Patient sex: M
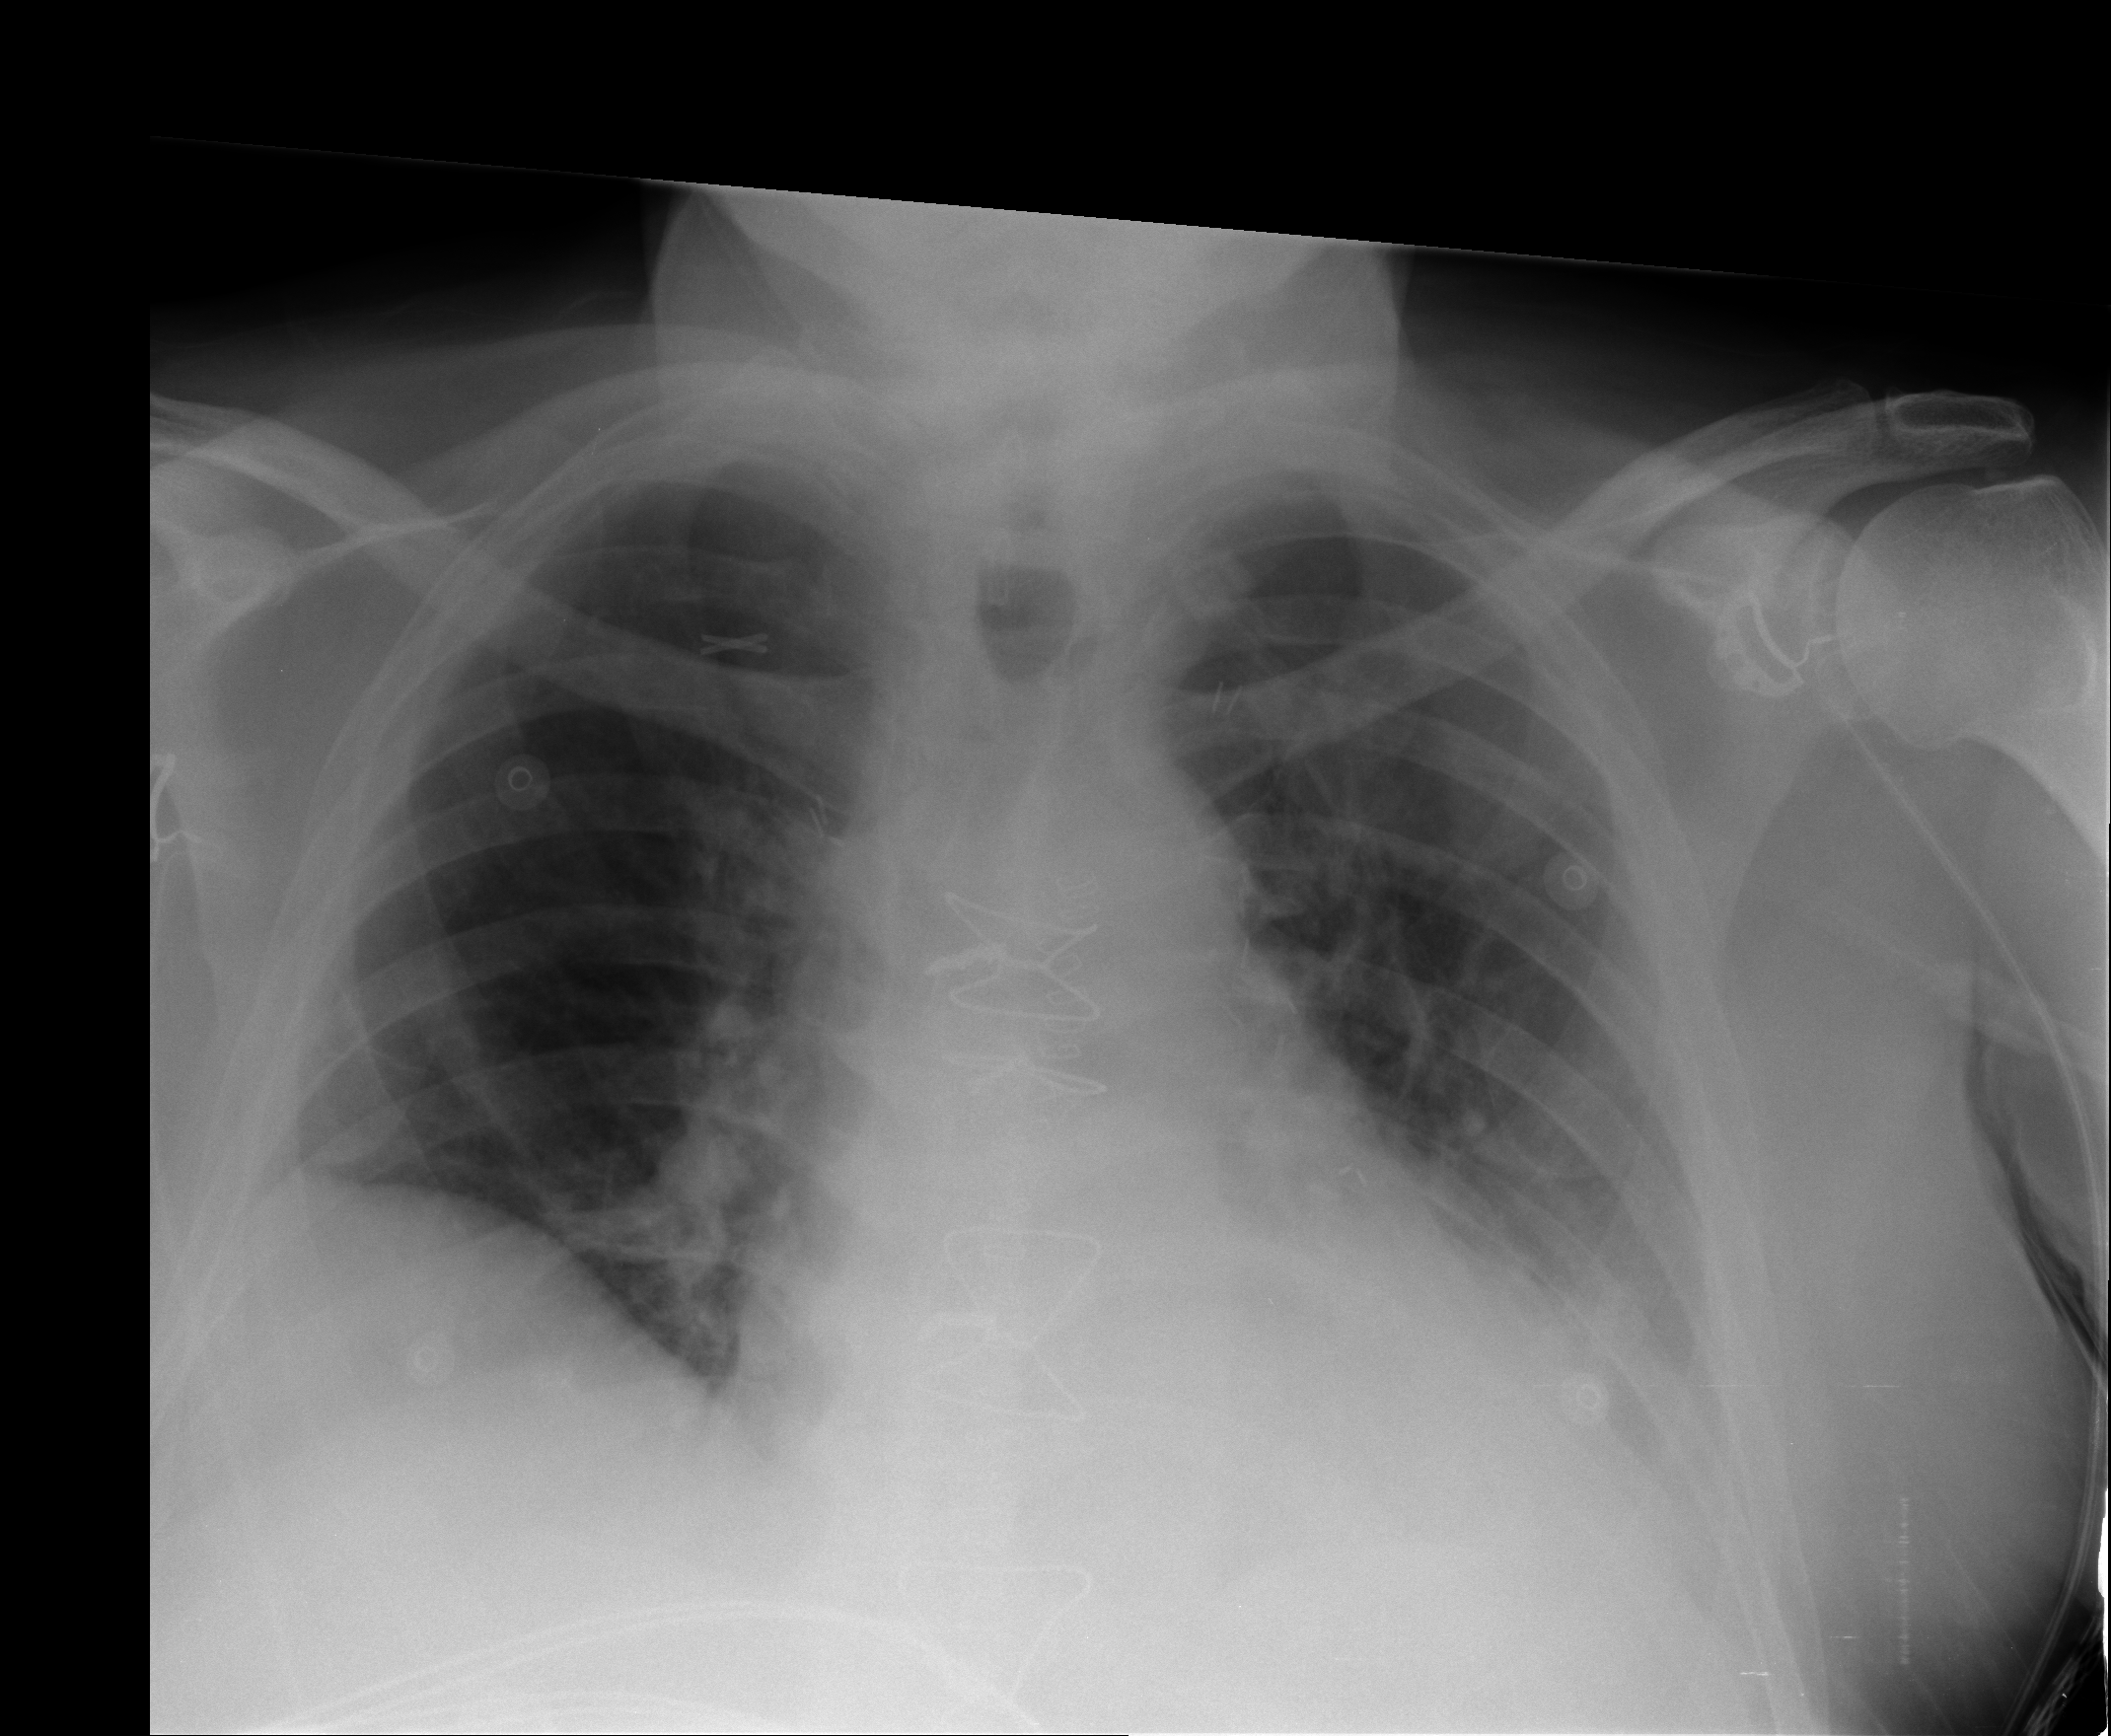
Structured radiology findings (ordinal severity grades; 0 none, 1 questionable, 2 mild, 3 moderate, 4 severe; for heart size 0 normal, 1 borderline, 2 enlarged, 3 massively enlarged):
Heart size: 2
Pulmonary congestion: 2
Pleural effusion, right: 0
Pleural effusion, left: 2
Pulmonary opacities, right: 0
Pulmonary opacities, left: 0
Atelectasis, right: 2
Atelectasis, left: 2